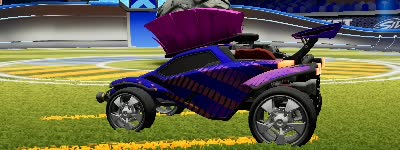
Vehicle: octane